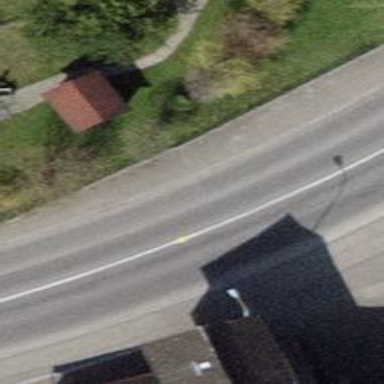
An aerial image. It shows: Tertiary road with asphalt surface.